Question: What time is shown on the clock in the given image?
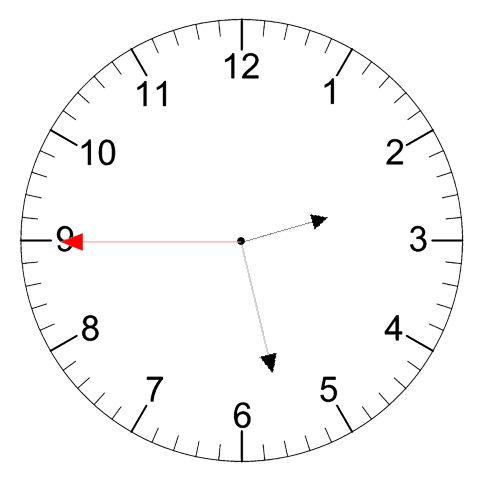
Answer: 02:27:45